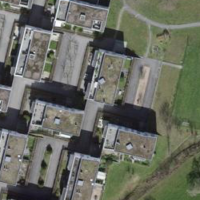
EUNIS habitat code: 55
Species observed at this site:
Carpinus betulus